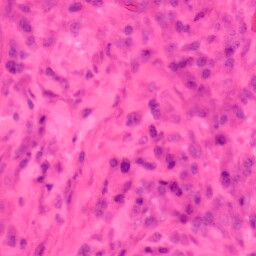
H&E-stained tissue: Colon